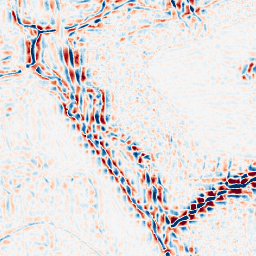
Category: wavelet
Decomposition family: wavelet_reverse_biorthogonal
Decomposition parameters: wavelet: rbio5.5
level: 3
Upsampling method: cubic_mitchell
Upsampling parameters: scale: 8
Upsampling scale: 8